Interaction volume radius: 5 \u00c5
Interaction volume height: 15 \u00c5
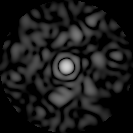
Disorder parameter: 0.7809